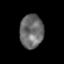
Tissue: lung
Cell type: Epithelial cells
Senescence score: 0.09723
Nuclear area (px): 778
Mean DAPI intensity: 106.397